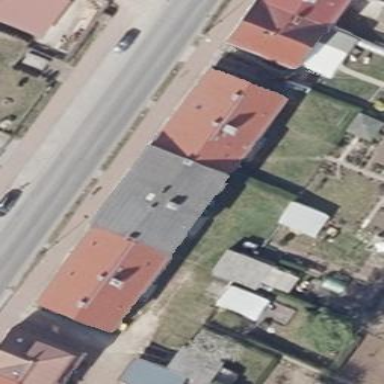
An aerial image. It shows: View of apartment building.